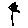
Label: flower